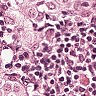
Metastatic tissue present: yes